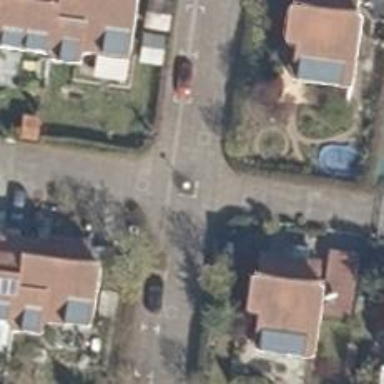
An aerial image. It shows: Living street.